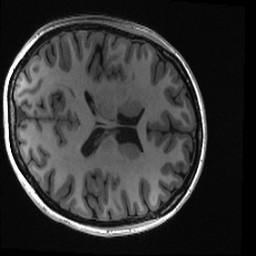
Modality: T1w
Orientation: axial
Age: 27
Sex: female